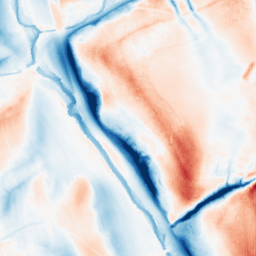
Category: classical
Decomposition family: gaussian_anisotropic
Decomposition parameters: sigma_x: 20
sigma_y: 2
Upsampling method: fft_zeropad
Upsampling parameters: scale: 4
Upsampling scale: 4